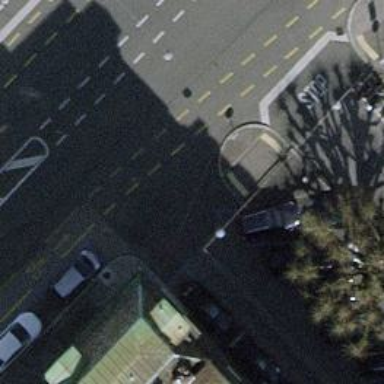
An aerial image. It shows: Unmarked crossing on the road.